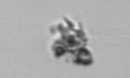
Label: detritus